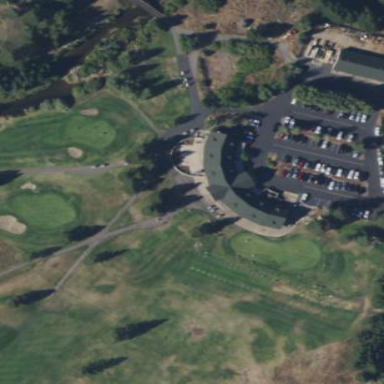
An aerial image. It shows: Clubhouse building at golf course.